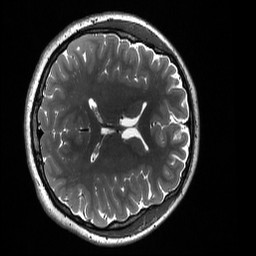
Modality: T2w
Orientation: axial
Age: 21
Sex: female